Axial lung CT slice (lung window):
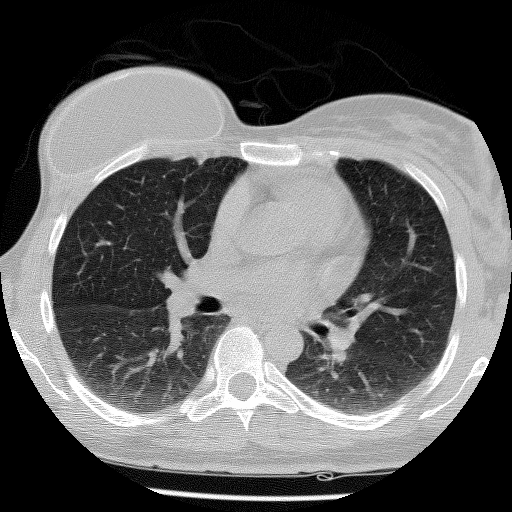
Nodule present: no